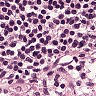
Metastatic tissue present: no